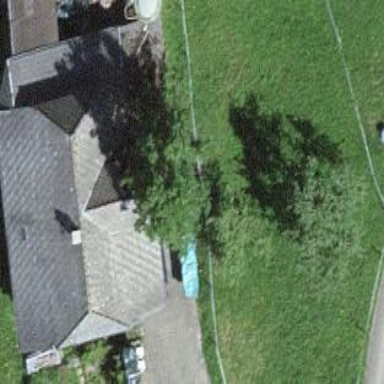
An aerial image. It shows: Farm building.